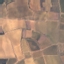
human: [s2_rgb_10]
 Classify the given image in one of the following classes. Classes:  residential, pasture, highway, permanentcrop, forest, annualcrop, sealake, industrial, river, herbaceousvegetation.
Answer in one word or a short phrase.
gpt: PermanentCrop